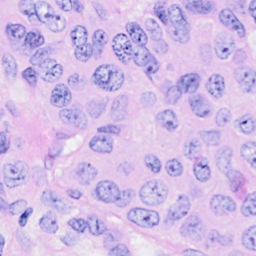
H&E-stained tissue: Breast